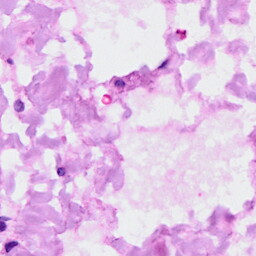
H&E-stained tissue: Ovarian